Question: I'm working on a paint app for iphone. In my code I'm using an imageView which contain outline image on which I am puting CAEAGLLayer for filling colors in outline image. Now I am taking screenshot of OpenGL ES [CAEAGLLayer] rendered content using function:
'''
- (UIImage*)snapshot:(UIView*)eaglview{
GLint backingWidth1, backingHeight1;
// Bind the color renderbuffer used to render the OpenGL ES view
// If your application only creates a single color renderbuffer which is already bound at this point,
// this call is redundant, but it is needed if you're dealing with multiple renderbuffers.
// Note, replace "_colorRenderbuffer" with the actual name of the renderbuffer object defined in your class.
glBindRenderbufferOES(GL_RENDERBUFFER_OES, viewRenderbuffer);
// Get the size of the backing CAEAGLLayer
glGetRenderbufferParameterivOES(GL_RENDERBUFFER_OES, GL_RENDERBUFFER_WIDTH_OES, &backingWidth1);
glGetRenderbufferParameterivOES(GL_RENDERBUFFER_OES, GL_RENDERBUFFER_HEIGHT_OES, &backingHeight1);
NSInteger x = 0, y = 0, width = backingWidth1, height = backingHeight1;
NSInteger dataLength = width * height * 4;
GLubyte *data = (GLubyte*)malloc(dataLength * sizeof(GLubyte));
// Read pixel data from the framebuffer
glPixelStorei(GL_PACK_ALIGNMENT, 4);
glReadPixels(x, y, width, height, GL_RGBA, GL_UNSIGNED_BYTE, data);
// Create a CGImage with the pixel data
// If your OpenGL ES content is opaque, use kCGImageAlphaNoneSkipLast to ignore the alpha channel
// otherwise, use kCGImageAlphaPremultipliedLast
CGDataProviderRef ref = CGDataProviderCreateWithData(NULL, data, dataLength, NULL);
CGColorSpaceRef colorspace = CGColorSpaceCreateDeviceRGB();
CGImageRef iref = CGImageCreate(width, height, 8, 32, width * 4, colorspace, kCGBitmapByteOrder32Big | kCGImageAlphaPremultipliedLast,
ref, NULL, true, kCGRenderingIntentDefault);
// OpenGL ES measures data in PIXELS
// Create a graphics context with the target size measured in POINTS
NSInteger widthInPoints, heightInPoints;
if (NULL != UIGraphicsBeginImageContextWithOptions) {
// On iOS 4 and later, use UIGraphicsBeginImageContextWithOptions to take the scale into consideration
// Set the scale parameter to your OpenGL ES view's contentScaleFactor
// so that you get a high-resolution snapshot when its value is greater than 1.0
CGFloat scale = eaglview.contentScaleFactor;
widthInPoints = width / scale;
heightInPoints = height / scale;
UIGraphicsBeginImageContextWithOptions(CGSizeMake(widthInPoints, heightInPoints), NO, scale);
}
else {
// On iOS prior to 4, fall back to use UIGraphicsBeginImageContext
widthInPoints = width;
heightInPoints = height;
UIGraphicsBeginImageContext(CGSizeMake(widthInPoints, heightInPoints));
}
CGContextRef cgcontext = UIGraphicsGetCurrentContext();
// UIKit coordinate system is upside down to GL/Quartz coordinate system
// Flip the CGImage by rendering it to the flipped bitmap context
// The size of the destination area is measured in POINTS
CGContextSetBlendMode(cgcontext, kCGBlendModeCopy);
CGContextDrawImage(cgcontext, CGRectMake(0.0, 0.0, widthInPoints, heightInPoints), iref);
// Retrieve the UIImage from the current context
UIImage *image = UIGraphicsGetImageFromCurrentImageContext();
UIGraphicsEndImageContext();
// Clean up
free(data);
CFRelease(ref);
CFRelease(colorspace);
CGImageRelease(iref);
return image;}
'''
combining this screenshot with outline image using function:
'''
- (void)Combine:(UIImage *)Back{
UIImage *Front =backgroundImageView.image;
//UIGraphicsBeginImageContext(Back.size);
UIGraphicsBeginImageContext(CGSizeMake(640,960));
// Draw image1
[Back drawInRect:CGRectMake(0, 0, Back.size.width*2, Back.size.height*2)];
// Draw image2
[Front drawInRect:CGRectMake(0, 0, Front.size.width*2, Front.size.height*2)];
UIImage *resultingImage = UIGraphicsGetImageFromCurrentImageContext();
UIImageWriteToSavedPhotosAlbum(resultingImage, nil, nil, nil);
UIGraphicsEndImageContext();
'''
}
Save this image to photoalbum using function
'''
-(void)captureToPhotoAlbum {
[self Combine:[self snapshot:self]];
UIAlertView *alert = [[UIAlertView alloc] initWithTitle:@"Success" message:@"Image saved to Photo Album" delegate:nil cancelButtonTitle:@"OK" otherButtonTitles:nil];
[alert show];
[alert release]; }
'''
Above Code is working but the image quality of screenshot is poor. On the outlines of the brush, there is a grayish outline. I have uploaded a screenshot of my app which is combination of opengles content & UIImage.

Is there any way to get retina display screenshot of opengles-CAEaglelayer content.
Thank you in advance!
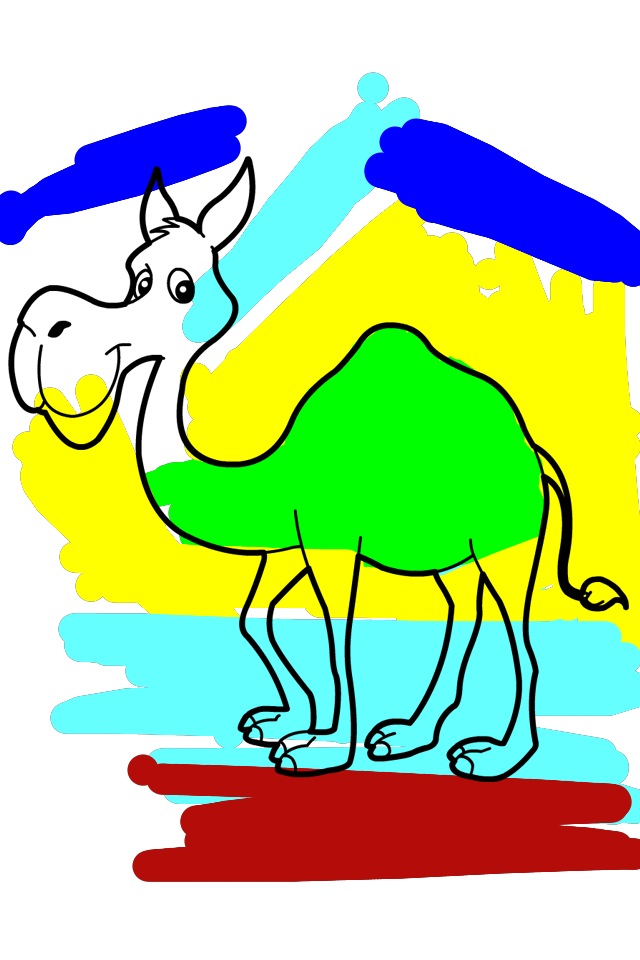
Answer: I don't believe that resolution is your issue here. If you aren't seeing the grayish outlines on your drawing when it appears on the screen, odds are that you're observing a compression artifact in the saving process. Your image is probably being saved as a lower-quality JPEG image, where artifacts will appear on sharp edges, like the ones in your drawing.
To work around this, Ben Weiss's answer <URL> provides the following code for forcing your image to be saved to the photo library as a PNG:
'''
UIImage* im = [UIImage imageWithCGImage:myCGRef]; // make image from CGRef
NSData* imdata = UIImagePNGRepresentation ( im ); // get PNG representation
UIImage* im2 = [UIImage imageWithData:imdata]; // wrap UIImage around PNG representation
UIImageWriteToSavedPhotosAlbum(im2, nil, nil, nil); // save to photo album
'''
While this is probably the easiest way to address your problem here, you could also try employing multisample antialiasing, as Apple describes in the "<URL>" section of the OpenGL ES Programming Guide for iOS. Depending on how fill-rate limited you are, MSAA might lead to a little bit of slowdown in your application.